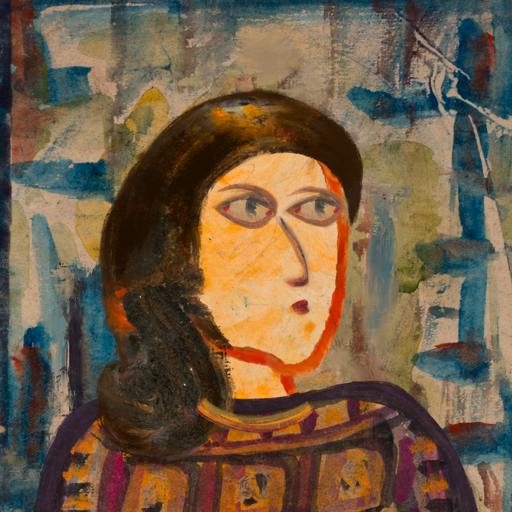
Background: Orphan, Head And Neck Side: Experience, Face Side: GypsyMother, Bust: Doll, Hair Side: Gypsy_Queen, Head Accessory: Blank, Second Necklace: Blank, Necklace: Mother_And_Son_Son, Baby: Blank